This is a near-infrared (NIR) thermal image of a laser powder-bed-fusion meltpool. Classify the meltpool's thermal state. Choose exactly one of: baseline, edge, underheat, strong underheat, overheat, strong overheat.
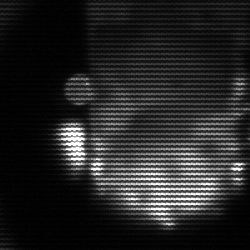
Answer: baseline